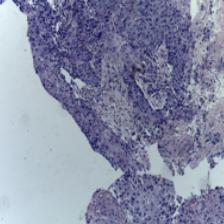
Diagnosis: OSCC